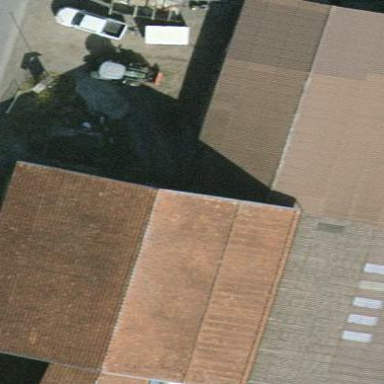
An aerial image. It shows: Farm auxiliary building.